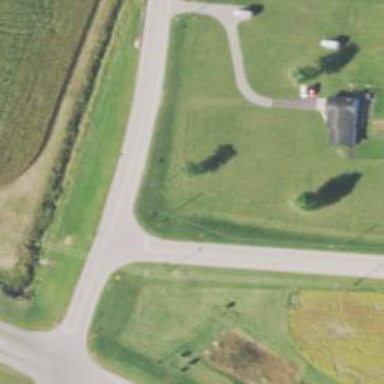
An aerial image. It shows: Road with stop sign.